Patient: sex F, age 54
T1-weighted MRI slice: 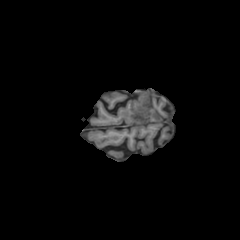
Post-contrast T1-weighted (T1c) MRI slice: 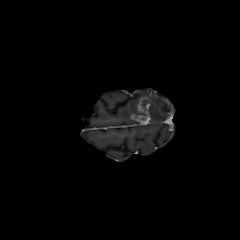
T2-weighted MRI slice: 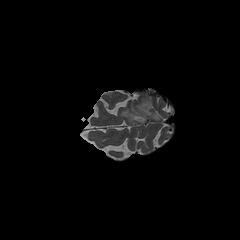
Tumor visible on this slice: yes
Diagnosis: Glioblastoma, IDH-wildtype
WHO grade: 4